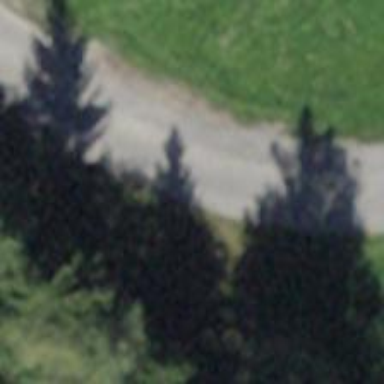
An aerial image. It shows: Residential road with asphalt surface. The road has grade1 track type.